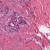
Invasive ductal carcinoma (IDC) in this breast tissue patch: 1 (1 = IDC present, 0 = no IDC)